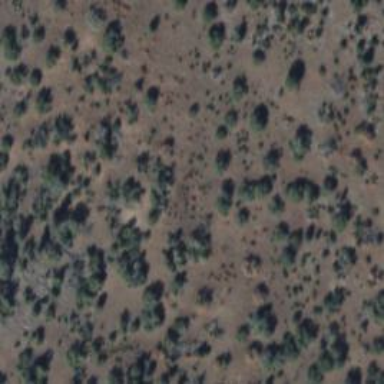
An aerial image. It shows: Area covered in scrub vegetation.